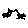
Label: cat